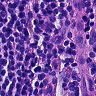
Metastatic tissue present: no